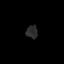
Tissue: skin
Cell type: Epithelial cells
Senescence score: 0.25
Nuclear area (px): 146
Mean DAPI intensity: 43.24